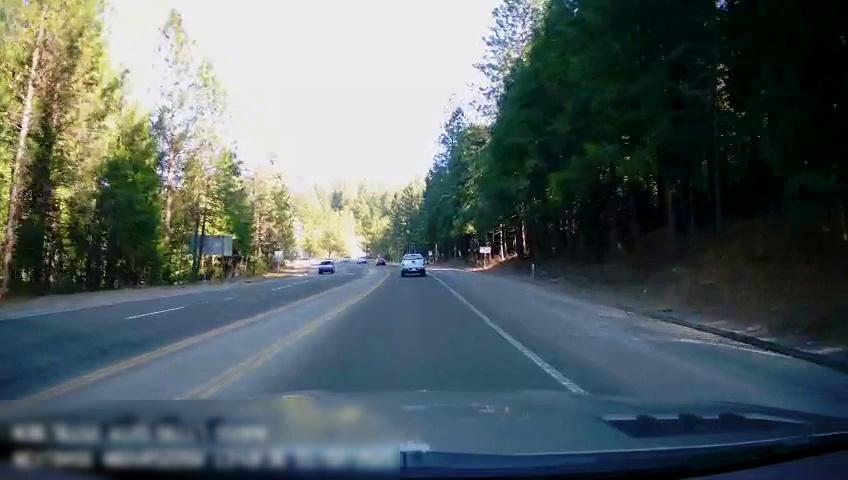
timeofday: Day
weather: Sunny
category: Drivable Space
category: Vehicles | Car
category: Vehicles | SUV
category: Vehicles | Car
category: Vehicles | Truck
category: Lanes | Alternate Lane
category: Lanes | Current Lane
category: Lanes | Opposite Lane
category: Lanes | Opposite Lane
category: Lanes | Opposite Lane
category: Traffic | Signs